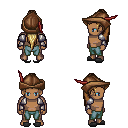
a pixel art fantasy rpg character, male body template, human, dark skin, steel arm armor, teal pants, blonde extra-long topknot hairstyle, leather cap, gray slippers, four views (front, back, left, right), 2x2 character sprite sheet, small pixel art, hard edges, no anti-aliasing